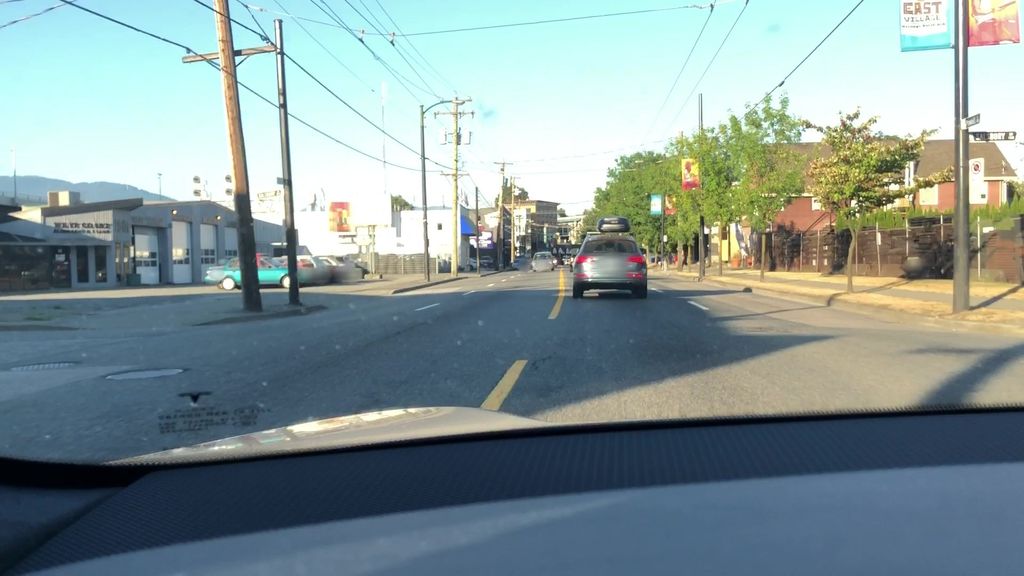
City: vancouver